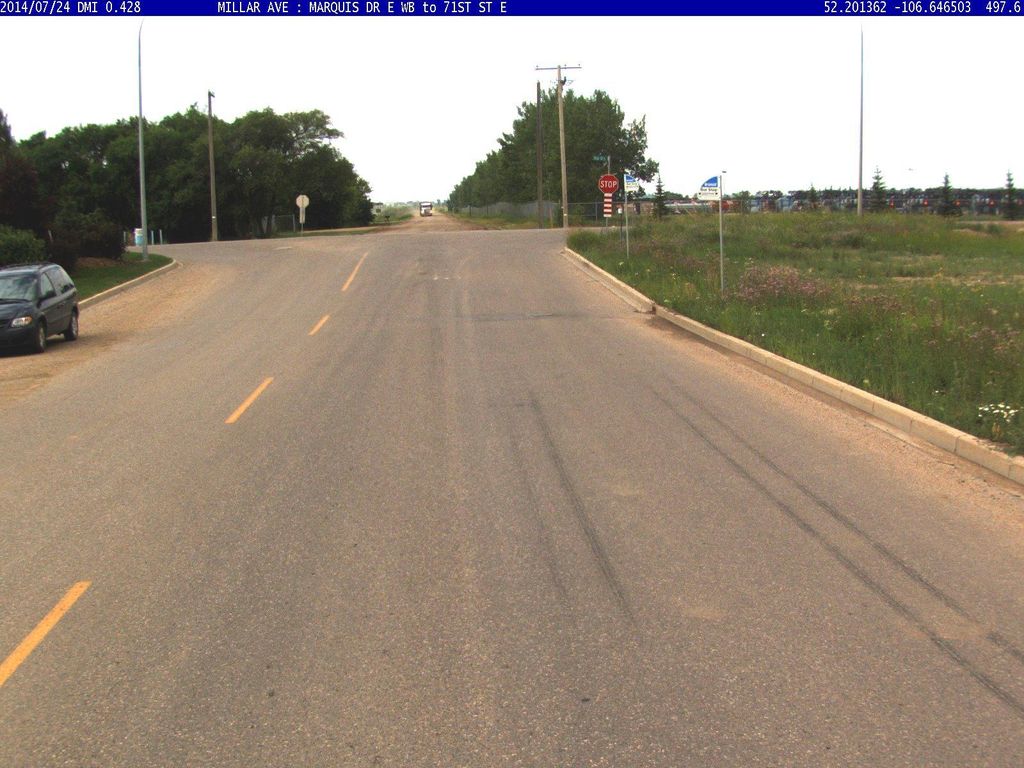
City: saskatoon